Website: slack
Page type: stored-credit-cards
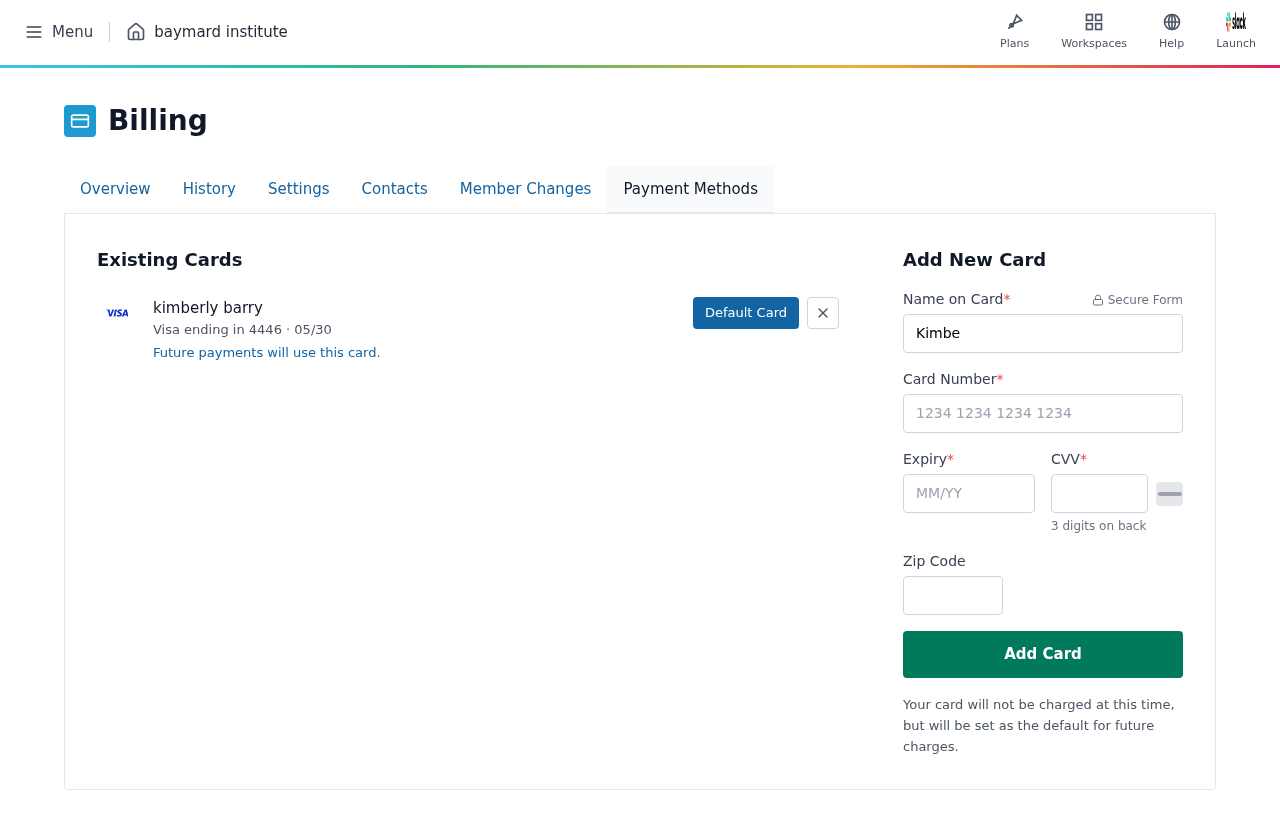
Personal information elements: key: PII_CARD_CVV
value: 424
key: PII_CARD_EXPIRY
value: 05/30
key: PII_CARD_EXPIRY_MONTH
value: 05
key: PII_CARD_EXPIRY_YEAR
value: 30
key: PII_CARD_LAST4
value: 4446
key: PII_CARD_NUMBER
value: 4666 9742 6192 4446
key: PII_CARD_TYPE
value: Visa
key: PII_FULLNAME
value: kimberly barry
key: PII_FULLNAME
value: Kimberly Barry
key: PII_POSTCODE
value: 71463